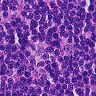
Metastatic tissue present: no